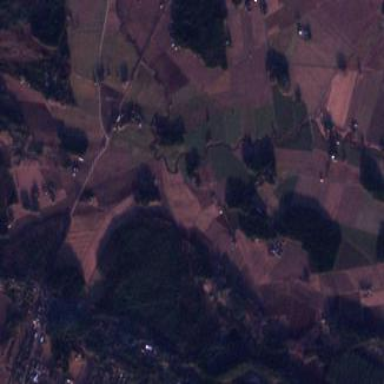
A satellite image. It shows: Picturesque farmland scene.